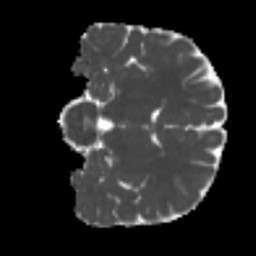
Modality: MD
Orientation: coronal
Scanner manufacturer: siemens
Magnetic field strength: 3 T
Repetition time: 4 s
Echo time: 0.0594 s